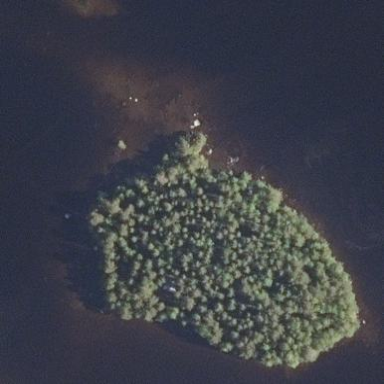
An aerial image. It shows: Islet.